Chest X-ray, PA view. Patient: 43 years old, sex F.
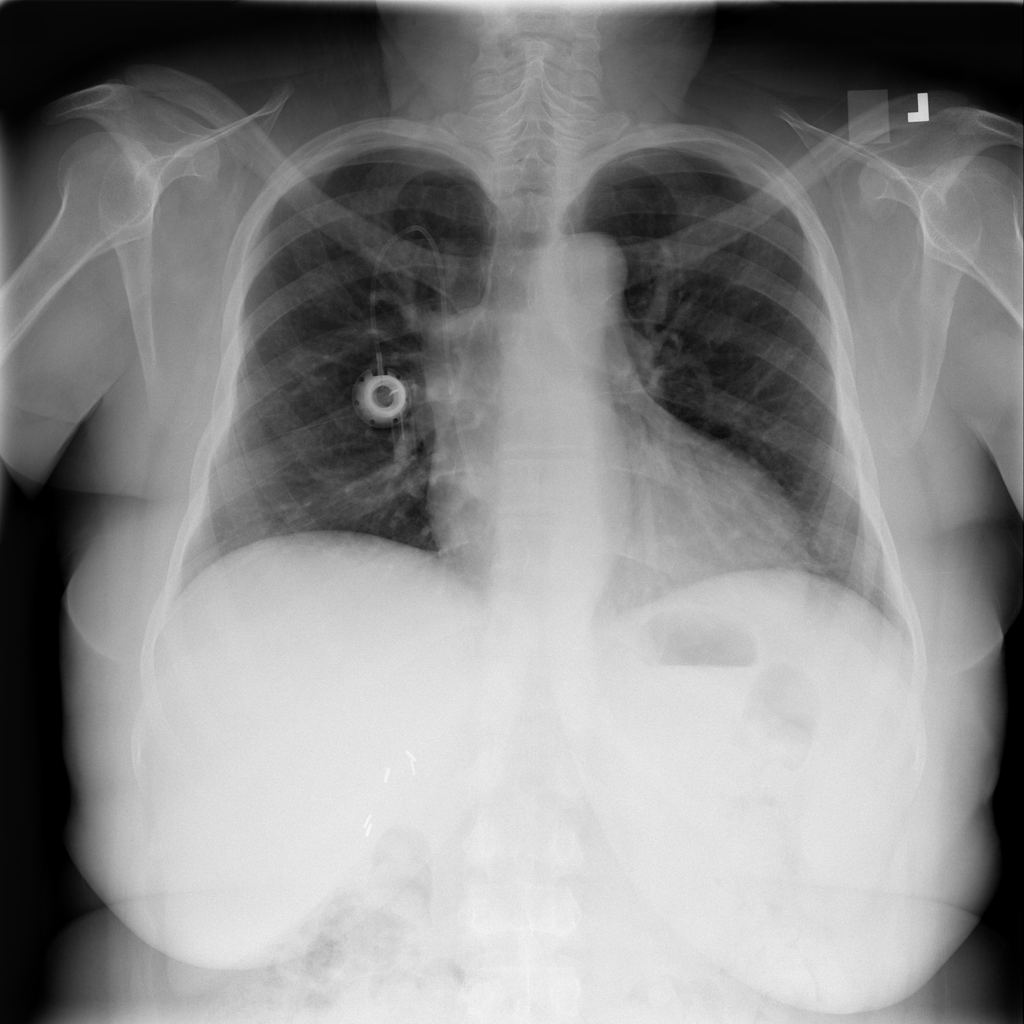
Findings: No Finding